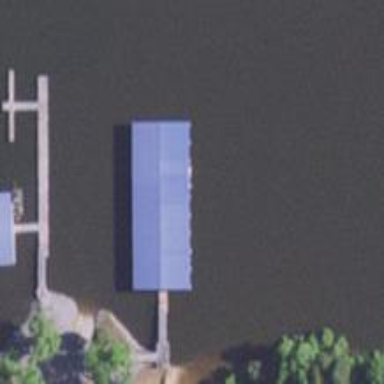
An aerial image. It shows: Man-made pier.